Field crop: tomato
Growth stage: 2
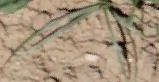
Species: cyperus